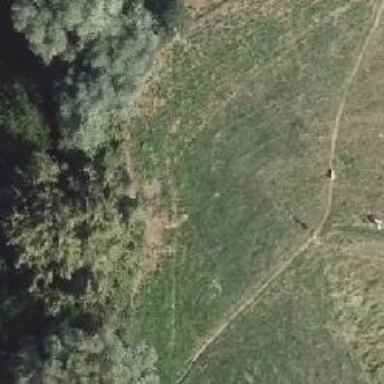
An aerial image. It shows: Ground path.